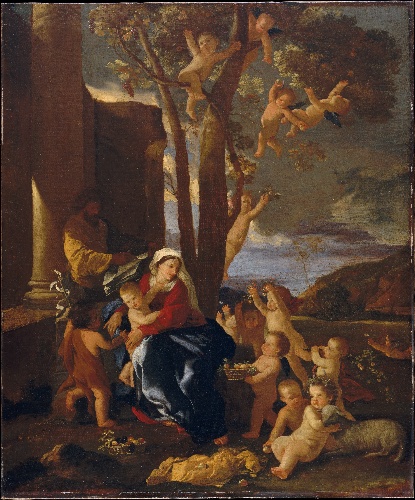
Title: The Holy Family with Saint John the Baptist
Artist: Nicolas Poussin
Artist bio: French, Les Andelys 1594–1665 Rome
Date: ca. 1627
Object type: Painting
Classification: Paintings
Medium: Oil on canvas
Dimensions: 30 x 25 in. (76.2 x 63.5 cm)
Department: European Paintings
Credit line: Bequest of Lore Heinemann, in memory of her husband, Dr. Rudolf J. Heinemann, 1996
Accession year: 1997
Repository: Metropolitan Museum of Art, New York, NY
Tags: Holy Family|Madonna and Child|Infants|Saint John the Baptist